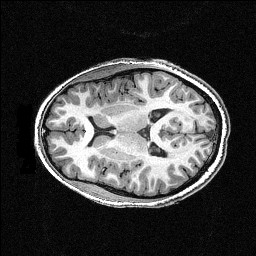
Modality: T1w
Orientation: axial
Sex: female
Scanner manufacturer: siemens
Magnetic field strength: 3 T
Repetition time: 2.3 s
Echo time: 0.00336 s